Aerial crown-view tile of a tropical tree (Barro Colorado Island, Panama), acquired 20250512:
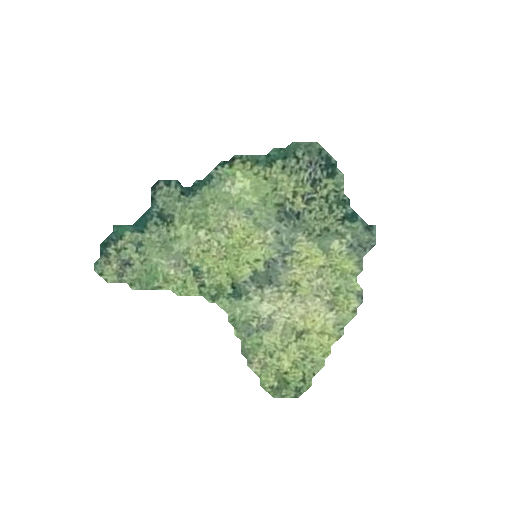
Species: Alseis blackiana
GBIF accepted scientific name: Alseis blackiana
Crown area: 57.873 m²